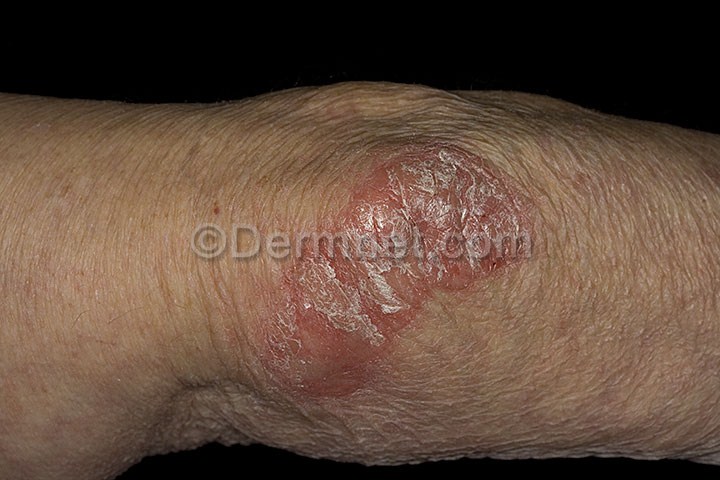
Disease: Psoriasis pictures Lichen Planus and related diseases